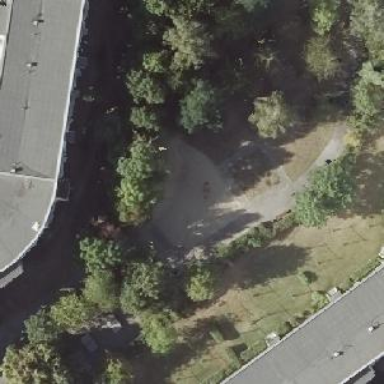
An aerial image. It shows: Playground area for leisure activities on the land.